Field crop: maize
Growth stage: 1
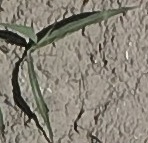
Species: sorghum